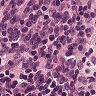
Metastatic tissue present: no